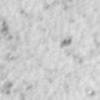
Label: no_change